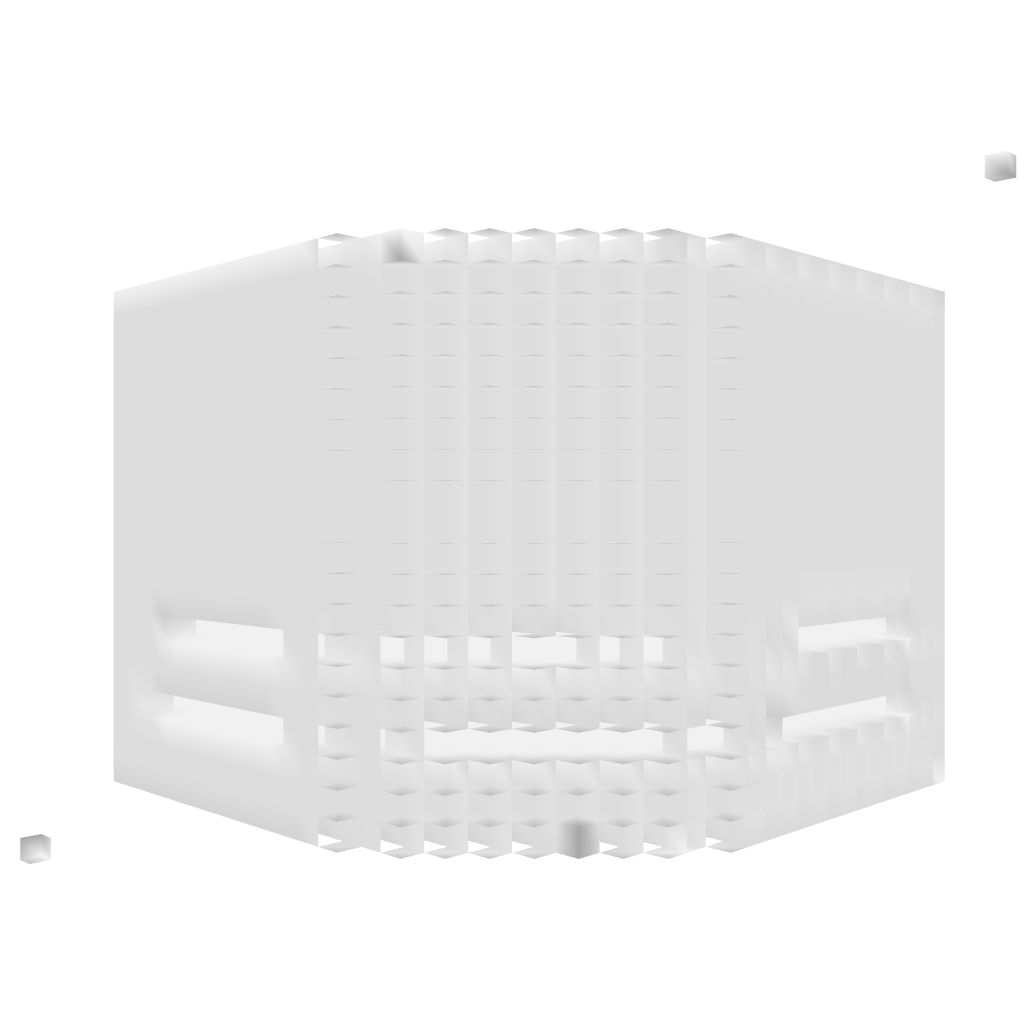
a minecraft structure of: Toilet paper bad low quality